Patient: sex F, age 54
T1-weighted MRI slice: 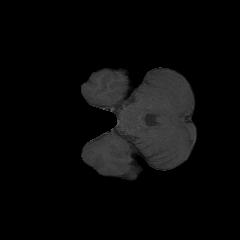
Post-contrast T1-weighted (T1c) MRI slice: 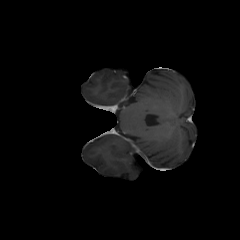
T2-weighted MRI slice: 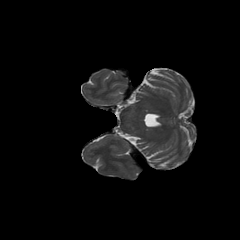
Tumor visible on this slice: no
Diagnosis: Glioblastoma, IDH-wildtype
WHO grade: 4